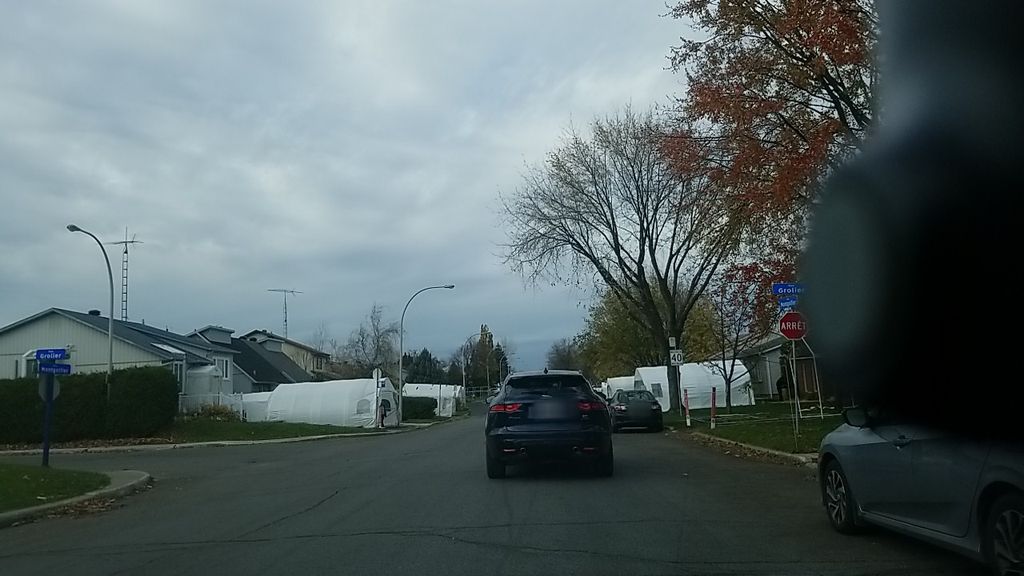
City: montreal